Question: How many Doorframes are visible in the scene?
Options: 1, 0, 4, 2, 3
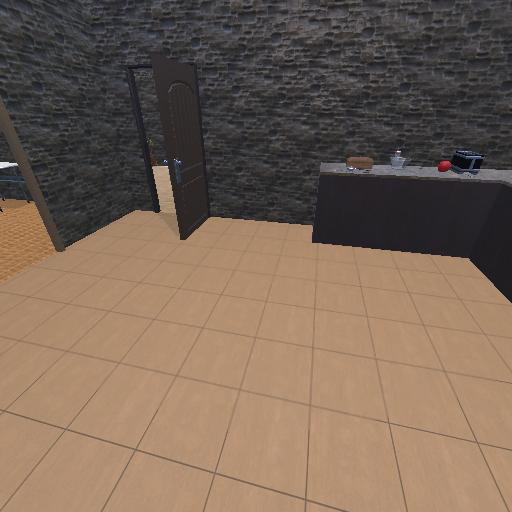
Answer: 1